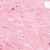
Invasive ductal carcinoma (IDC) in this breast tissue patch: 0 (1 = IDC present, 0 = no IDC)